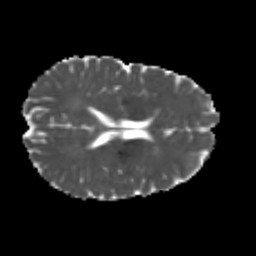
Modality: MD
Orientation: axial
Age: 21
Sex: female
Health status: healthy
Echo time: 0.074 s